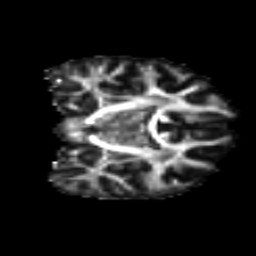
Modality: FA
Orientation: coronal
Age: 18
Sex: male
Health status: ill
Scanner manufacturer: ge
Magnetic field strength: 3 T
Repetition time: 6.752 s
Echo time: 0.079 s